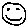
Label: smiley face